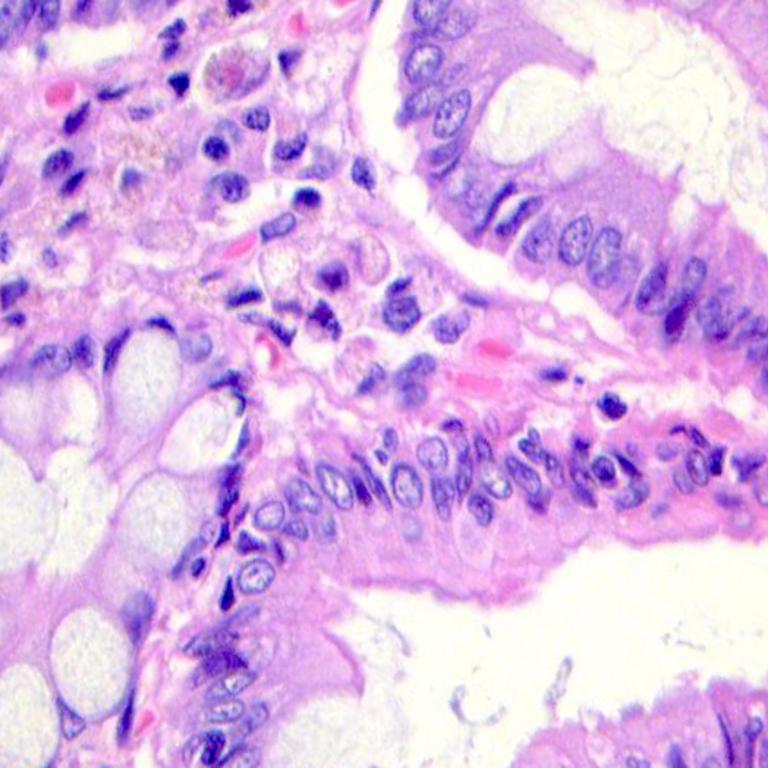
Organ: colon
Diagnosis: benign